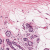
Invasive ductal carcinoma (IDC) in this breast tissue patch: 0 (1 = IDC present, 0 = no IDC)